Question: I have a SQL table which has some data. I have another table which takes those data and saves it to a new table:
'''
TRUNCATE TABLE database.dbo.[table2]
INSERT INTO [database].[dbo].[table2]
SELECT CONVERT(VARCHAR(10), DATEADD(day, -(DATEPART(dw, GETDATE()) + @@DATEFIRST) % 7, DATEADD(dd, DATEDIFF(dd, 0, GETDATE()), 0)), 101) AS [Date], -- ADD YESTERDAY'S DATE
SUM([EMR ORDERS]) AS LastWeekEMROrders,
SUM([ACCESSIONED LAB ORDERS]) AS LastWeekAccLabOrders,
SUM([LAB_RESULT]) AS LastWeekLabResults,
((SELECT [EMR ORDERS] FROM [database].[dbo].[originaltable]) - (SELECT [ACCESSIONED LAB ORDERS] FROM [database].[dbo].[originaltable])) AS [LastWeekPendingProcessing]
FROM [database].[dbo].[originaltable]
WHERE
[Date] >= DATEADD(day, -((DATEPART(dw, GETDATE()) + @@DATEFIRST) % 7) - 6,
DATEADD(dd, DATEDIFF(dd, 0, GETDATE()), 0)) --PREVIOUS SUNDAY
AND
[Date] <= DATEADD(day, -(DATEPART(dw, GETDATE()) + @@DATEFIRST) % 7,
DATEADD(dd, DATEDIFF(dd, 0, GETDATE()), 0)) --PREVIOUS SATURDAY
'''
This is the error I get:
'''
Msg 512, Level 16, State 1, Line 3
Subquery returned more than 1 value. This is not permitted when the subquery follows =, !=, <, <= , >, >= or when the subquery is used as an expression.
The statement has been terminated.
'''
Basically the query it supposed to take the data from the original table and calculate based on week. It was working fine but I am not sure why happened...
Please help me resolve the issue.
Original table looks like this:

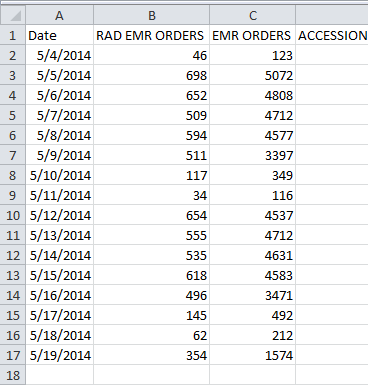
Answer: Answer: because following queries returns more than one row:
'''
(
(SELECT [EMR ORDERS] FROM [database].[dbo].[originaltable])
-
(SELECT [ACCESSIONED LAB ORDERS] FROM [database].[dbo].[originaltable])
) AS [LastWeekPendingProcessing]
'''
and this happens because '[database].[dbo].[originaltable]' has two or more rows.
Solutions:
Use a predicate to filter rows:
'''
(SELECT [EMR ORDERS] FROM [database].[dbo].[originaltable] WHERE <predicate>)
'''
Use an aggregate function:
'''
(SELECT SUM/COUNT/...([EMR ORDERS] FROM [database].[dbo].[originaltable])
'''
Note: you could use
'''
(SELECT [EMR ORDERS] - [ACCESSIONED LAB ORDERS] FROM [database].[dbo].[originaltable] WHERE ...)
'''
or
'''
(SELECT SUM/...([EMR ORDERS] - [ACCESSIONED LAB ORDERS]) FROM [database].[dbo].[originaltable] WHERE ...)
'''